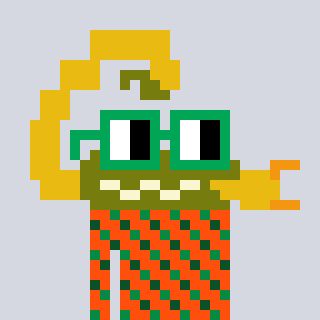
a pixel art character with square green glasses, a scorpion-shaped head and a orange-colored body on a cool background